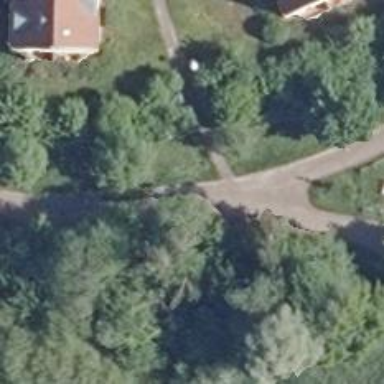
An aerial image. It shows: Path.